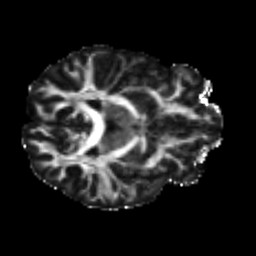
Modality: FA
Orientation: axial
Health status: ill
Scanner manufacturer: siemens
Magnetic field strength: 3 T
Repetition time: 6.7 s
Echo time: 0.1 s